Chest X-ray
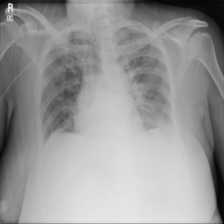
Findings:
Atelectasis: negative
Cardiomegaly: negative
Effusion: negative
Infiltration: negative
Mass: negative
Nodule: negative
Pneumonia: negative
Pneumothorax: negative
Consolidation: negative
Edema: negative
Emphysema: negative
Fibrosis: negative
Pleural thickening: negative
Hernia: negative